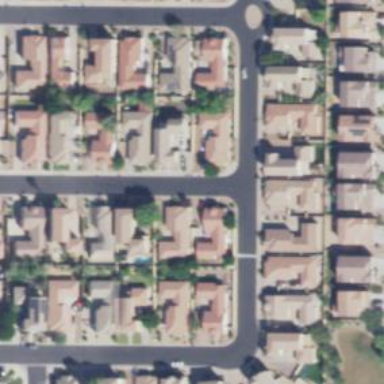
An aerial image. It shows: Residential road with sidewalk on the left side.